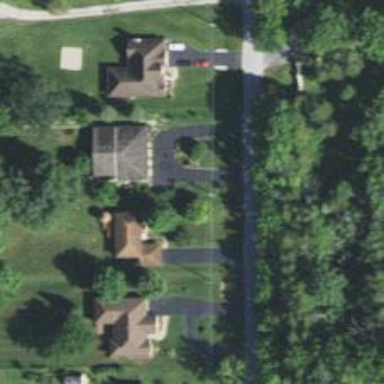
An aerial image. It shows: Driveway leading to service road.